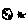
Label: moon